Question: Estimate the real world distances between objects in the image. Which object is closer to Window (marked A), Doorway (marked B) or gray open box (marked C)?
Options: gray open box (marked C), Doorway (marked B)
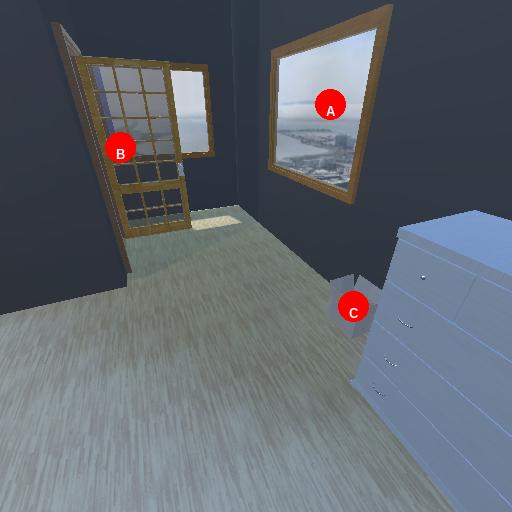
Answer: gray open box (marked C)